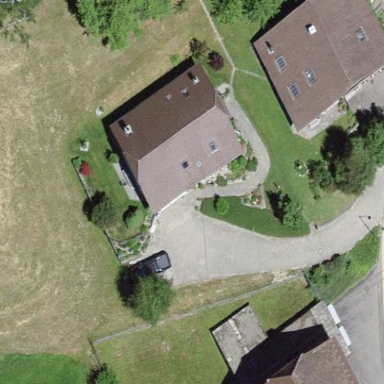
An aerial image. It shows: Residential building.